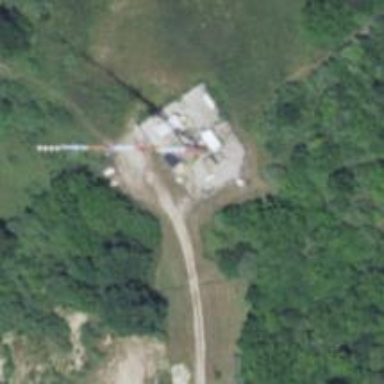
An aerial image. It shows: Lattice structure mast used for communication purposes.